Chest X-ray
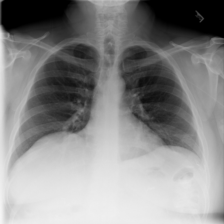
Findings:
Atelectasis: positive
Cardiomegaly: negative
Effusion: negative
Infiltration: negative
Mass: negative
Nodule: negative
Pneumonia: negative
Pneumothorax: negative
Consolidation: negative
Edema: negative
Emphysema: negative
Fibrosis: negative
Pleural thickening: negative
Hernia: negative